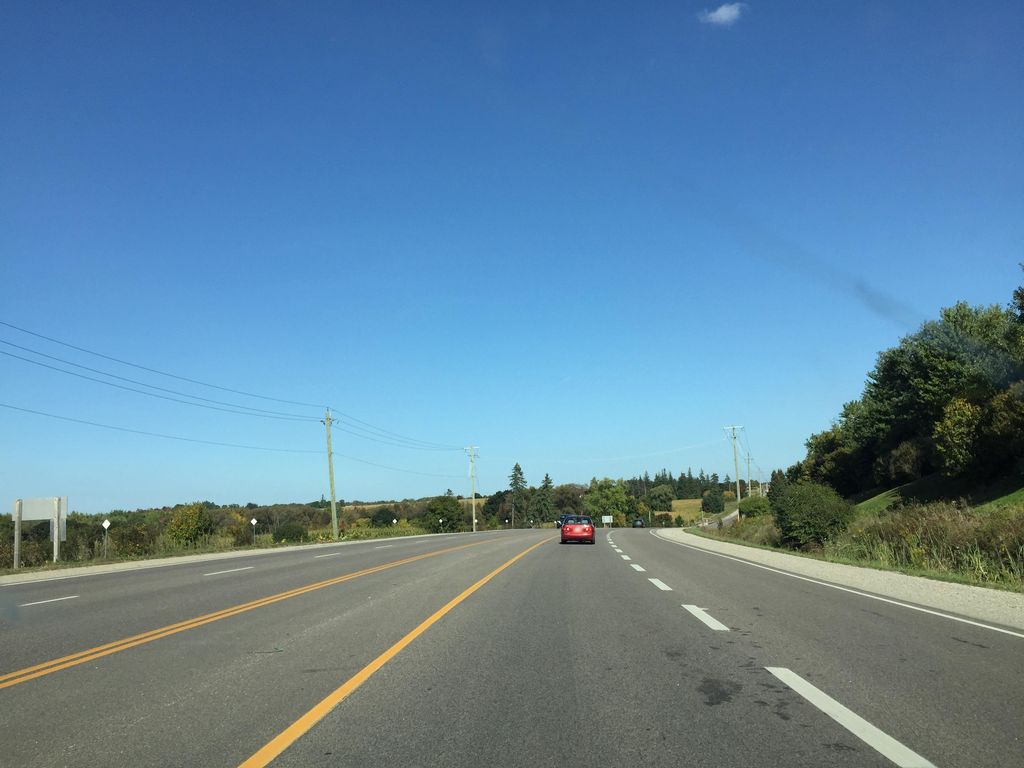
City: kitchener-waterloo